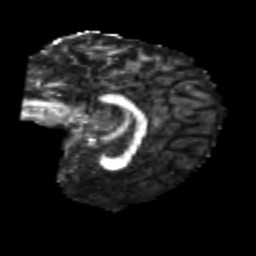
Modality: FA
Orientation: sagittal
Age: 22
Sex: female
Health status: healthy
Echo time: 0.074 s